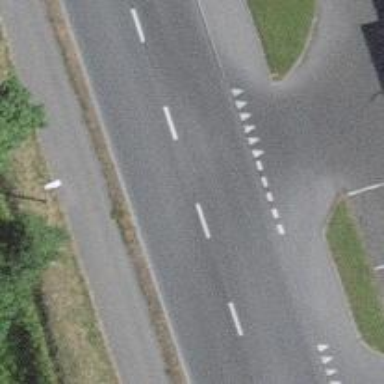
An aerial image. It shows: Primary highway with cycle track on the right side.